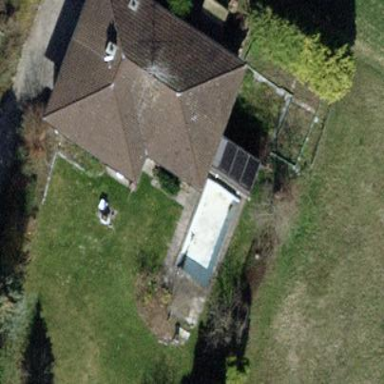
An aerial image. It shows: Detached building with hipped roof shape.